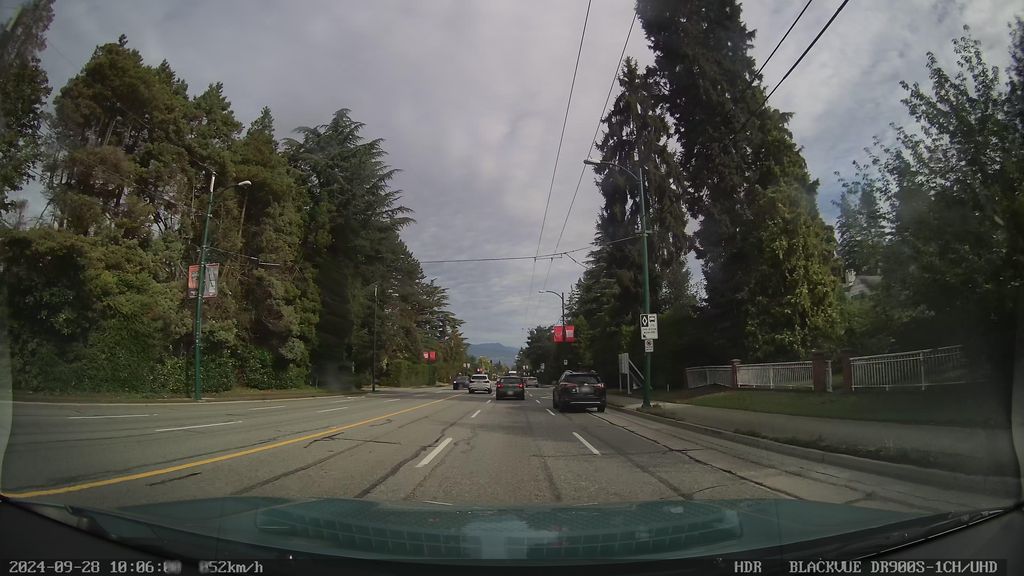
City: vancouver